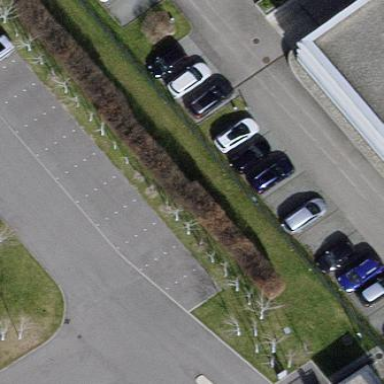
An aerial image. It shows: Parking area with surface.